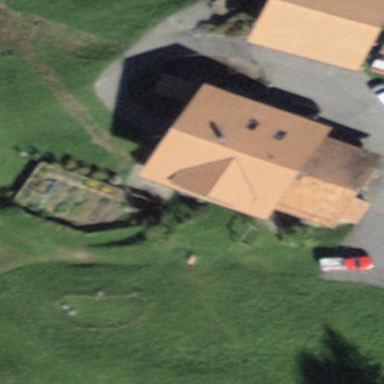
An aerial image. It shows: Farm building.